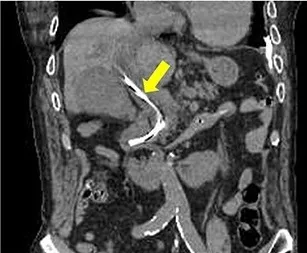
(b) Computed tomography showing a bile duct stent (yellow arrow).
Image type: radiology (ct)